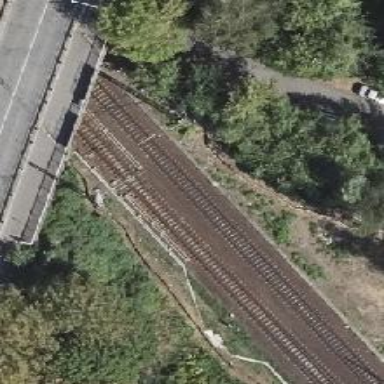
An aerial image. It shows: Railway switch with the turnout side on the right.